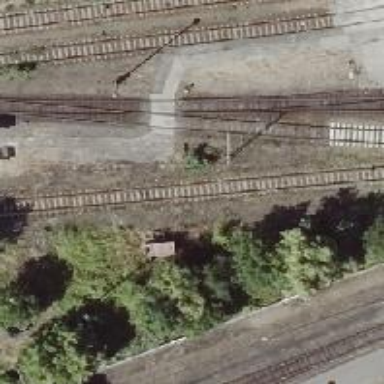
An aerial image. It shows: Catenary mast for power lines.